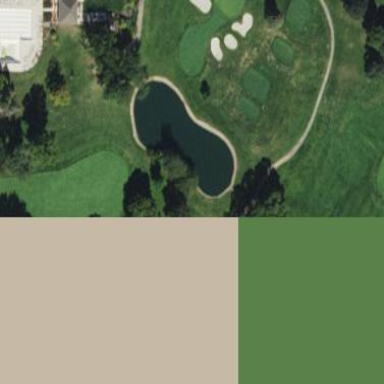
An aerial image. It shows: Scenic view of water hazard on golf course. The natural water feature adds beauty to the landscape.